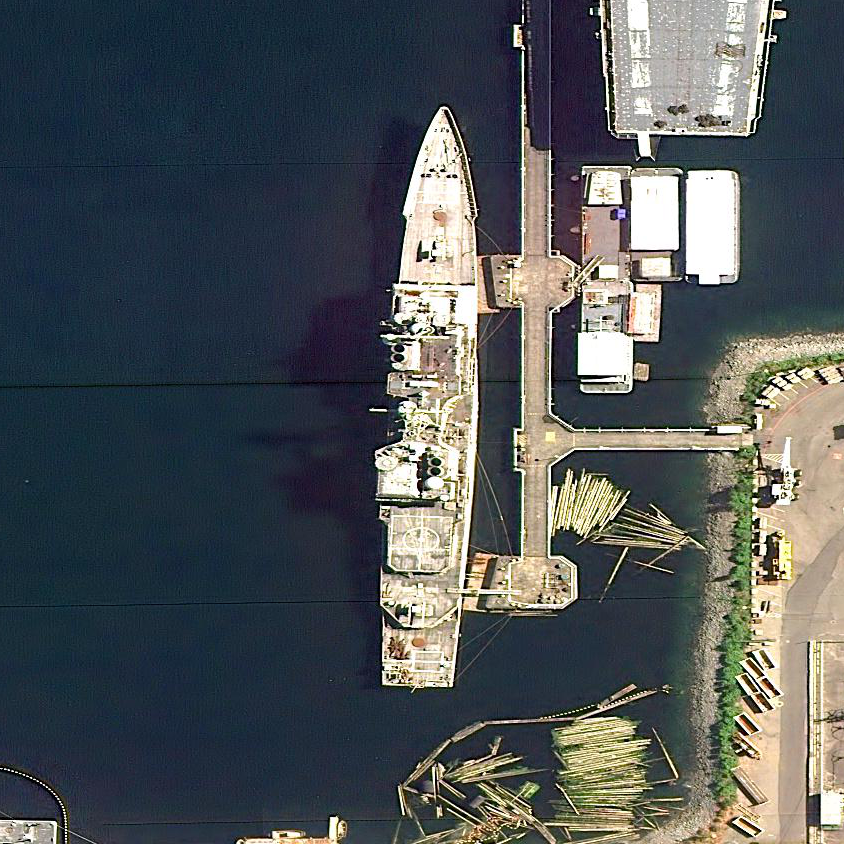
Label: Ticonderoga-class_cruiser